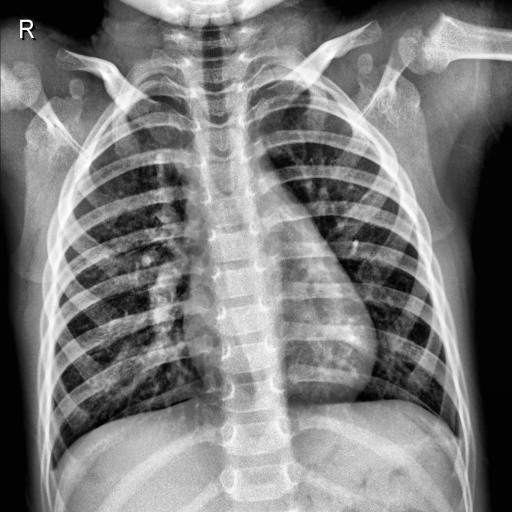
Finding: NORMAL